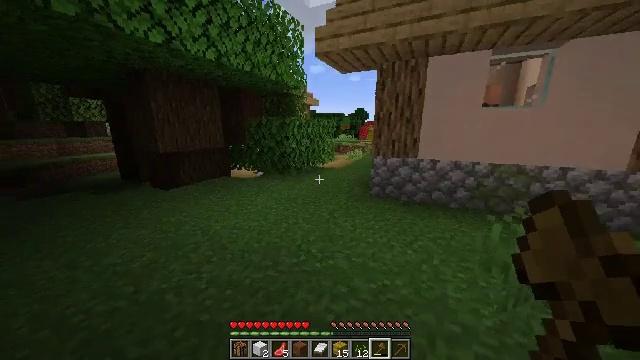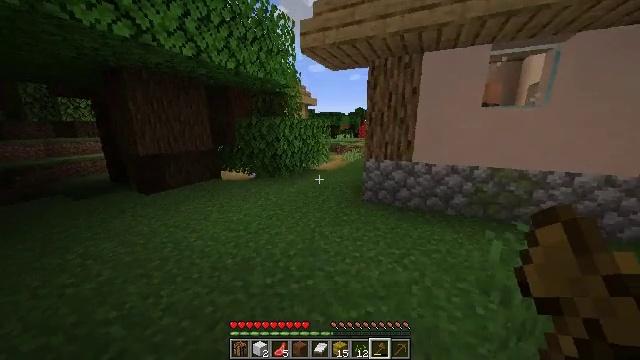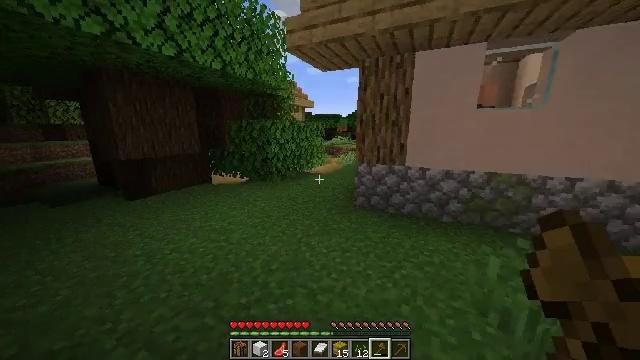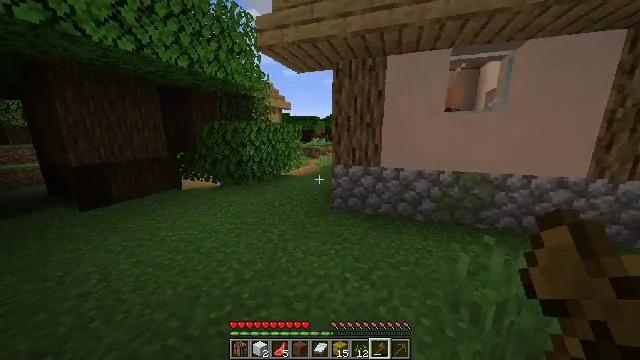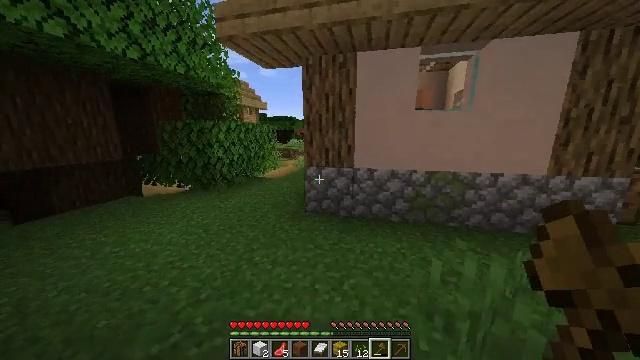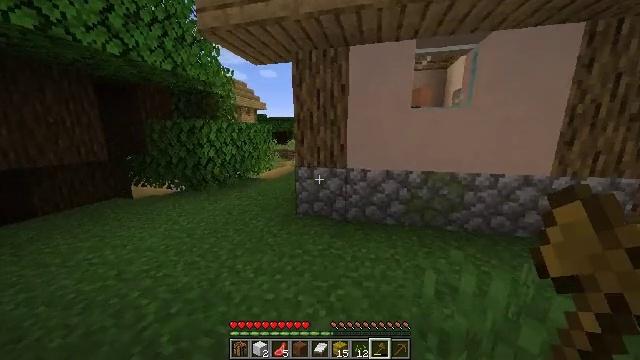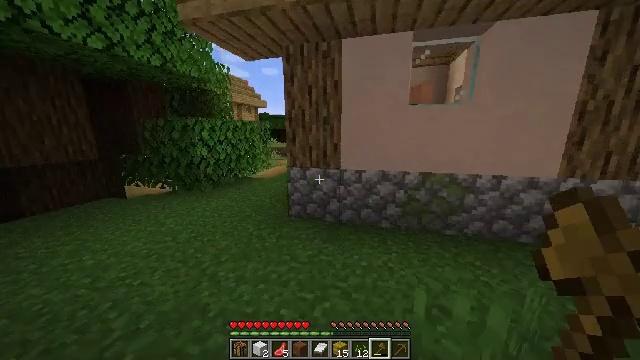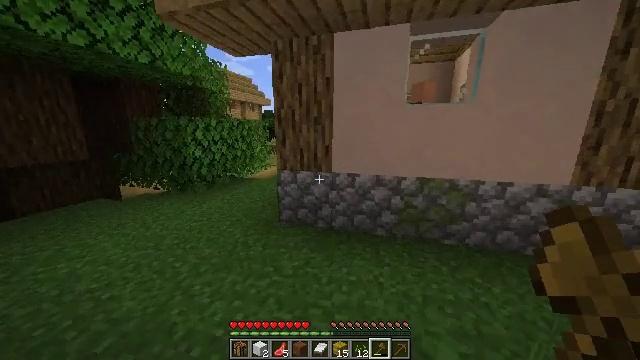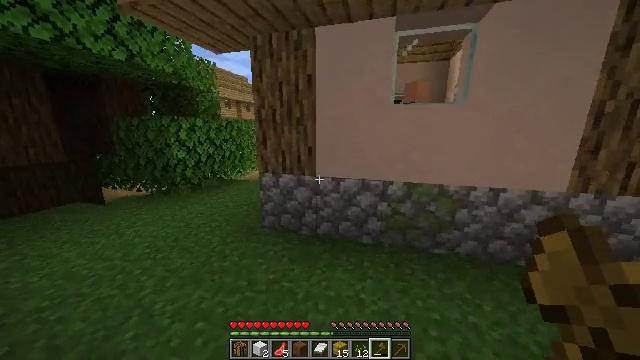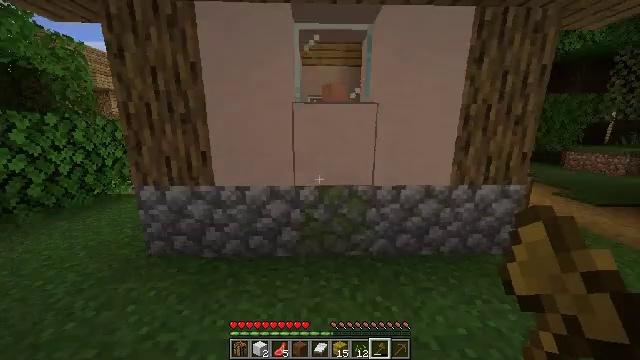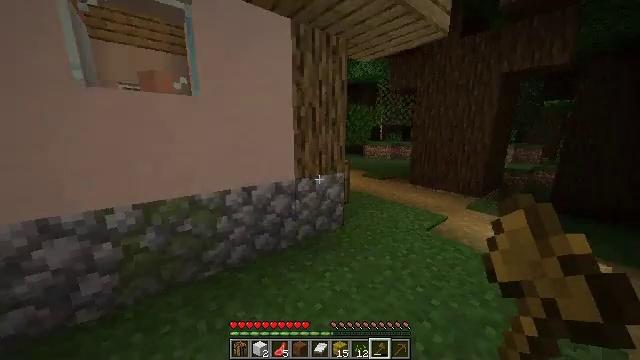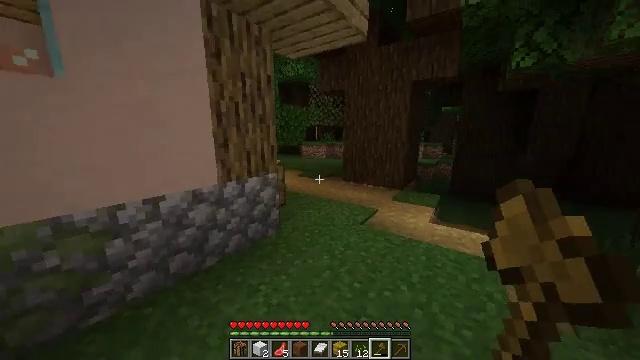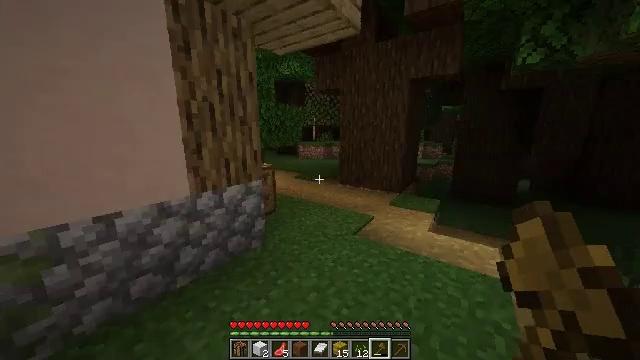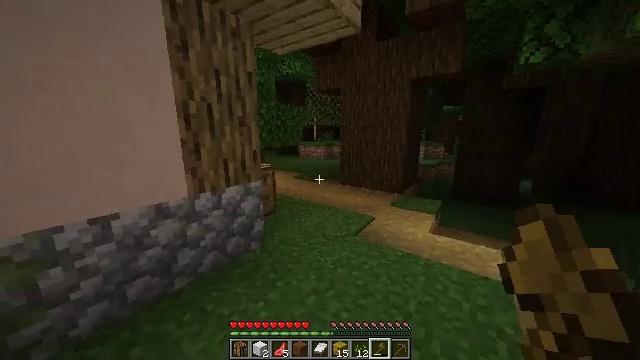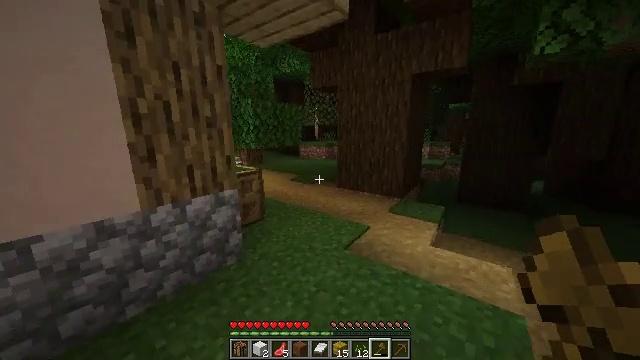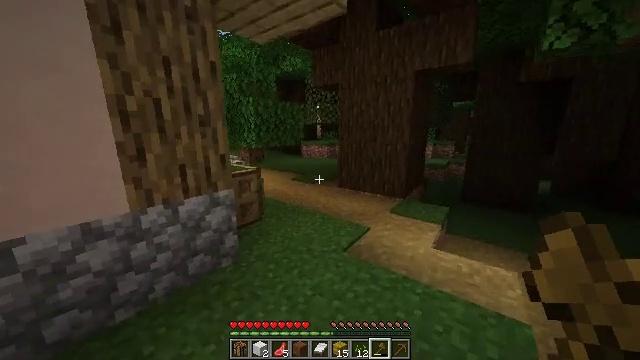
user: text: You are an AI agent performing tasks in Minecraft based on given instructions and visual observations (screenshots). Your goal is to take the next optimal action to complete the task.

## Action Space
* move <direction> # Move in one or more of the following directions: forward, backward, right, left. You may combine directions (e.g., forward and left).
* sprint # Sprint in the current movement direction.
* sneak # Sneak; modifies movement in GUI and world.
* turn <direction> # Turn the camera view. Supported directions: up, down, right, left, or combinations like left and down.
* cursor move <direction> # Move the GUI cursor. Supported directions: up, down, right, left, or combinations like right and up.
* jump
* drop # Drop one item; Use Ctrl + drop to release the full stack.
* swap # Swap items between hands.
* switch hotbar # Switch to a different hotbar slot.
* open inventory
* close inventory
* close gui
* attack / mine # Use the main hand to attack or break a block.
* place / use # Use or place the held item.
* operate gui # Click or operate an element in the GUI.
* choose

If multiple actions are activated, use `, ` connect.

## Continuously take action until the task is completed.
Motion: motion action
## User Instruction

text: Attack the stonecutter to pick it up.
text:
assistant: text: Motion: move forward and move right
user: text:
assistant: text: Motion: move forward and move right
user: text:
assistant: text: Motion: move forward and move right, turn right
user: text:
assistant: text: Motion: move forward and move right, turn right
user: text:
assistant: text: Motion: move forward and move right
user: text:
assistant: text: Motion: move forward and move right
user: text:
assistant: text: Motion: move forward and move right, turn left
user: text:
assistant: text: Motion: move forward and move right
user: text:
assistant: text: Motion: move forward and move right, turn right
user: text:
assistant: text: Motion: move forward and move right, turn right
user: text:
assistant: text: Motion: move forward and move right, turn right
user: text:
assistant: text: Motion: move forward and move right
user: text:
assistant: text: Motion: move forward and move right
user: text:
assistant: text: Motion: move forward and move right, turn left
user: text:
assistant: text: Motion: move forward and move right
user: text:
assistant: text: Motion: move forward and move right, turn left
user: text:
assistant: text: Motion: move forward, turn left
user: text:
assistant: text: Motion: move forward
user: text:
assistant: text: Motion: move forward and move right
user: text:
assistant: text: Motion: move forward and move right
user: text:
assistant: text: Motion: move forward and move right
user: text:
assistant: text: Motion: move forward and move right
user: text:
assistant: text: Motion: move forward and move right
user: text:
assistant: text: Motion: move forward and move right
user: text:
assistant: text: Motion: move forward, turn left
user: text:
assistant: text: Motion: move forward, turn left and up
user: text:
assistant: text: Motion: move forward, turn left
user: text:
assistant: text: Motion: move forward and move right, turn left
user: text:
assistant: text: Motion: move forward and move right, turn left
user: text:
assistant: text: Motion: move forward and move right, turn left